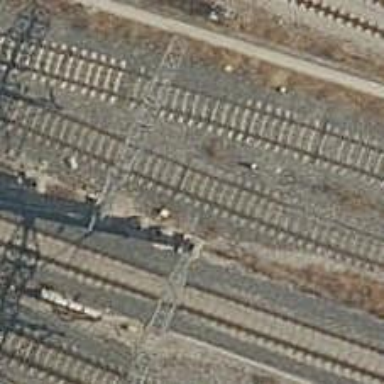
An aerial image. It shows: Rail yard with electrified contact lines for railway operations.